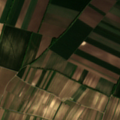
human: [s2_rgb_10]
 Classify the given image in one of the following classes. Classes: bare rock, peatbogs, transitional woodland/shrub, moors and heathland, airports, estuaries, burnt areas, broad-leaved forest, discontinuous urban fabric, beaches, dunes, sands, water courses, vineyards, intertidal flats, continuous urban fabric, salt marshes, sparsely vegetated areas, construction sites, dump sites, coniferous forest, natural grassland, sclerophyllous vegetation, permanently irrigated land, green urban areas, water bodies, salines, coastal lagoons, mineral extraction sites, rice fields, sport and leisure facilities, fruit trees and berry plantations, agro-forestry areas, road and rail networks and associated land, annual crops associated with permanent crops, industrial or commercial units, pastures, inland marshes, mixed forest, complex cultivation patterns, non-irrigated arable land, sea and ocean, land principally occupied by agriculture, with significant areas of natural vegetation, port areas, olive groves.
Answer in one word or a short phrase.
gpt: non-irrigated arable land, vineyards